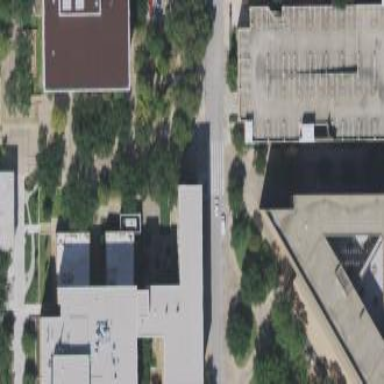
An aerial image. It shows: University building.